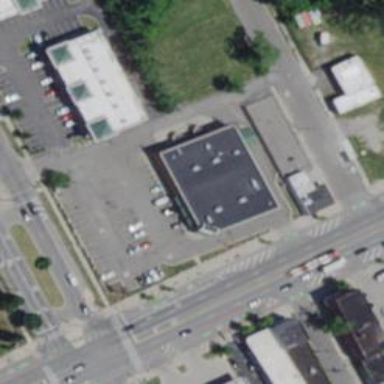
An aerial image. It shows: Commercial building.